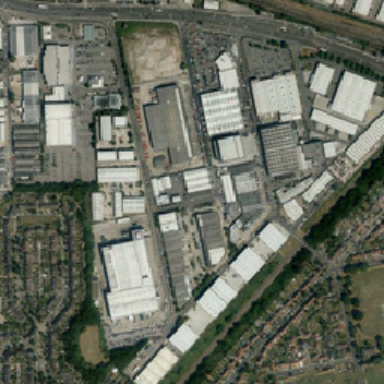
A factory and a residential area are separated by two trees beside the road .